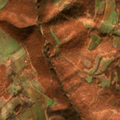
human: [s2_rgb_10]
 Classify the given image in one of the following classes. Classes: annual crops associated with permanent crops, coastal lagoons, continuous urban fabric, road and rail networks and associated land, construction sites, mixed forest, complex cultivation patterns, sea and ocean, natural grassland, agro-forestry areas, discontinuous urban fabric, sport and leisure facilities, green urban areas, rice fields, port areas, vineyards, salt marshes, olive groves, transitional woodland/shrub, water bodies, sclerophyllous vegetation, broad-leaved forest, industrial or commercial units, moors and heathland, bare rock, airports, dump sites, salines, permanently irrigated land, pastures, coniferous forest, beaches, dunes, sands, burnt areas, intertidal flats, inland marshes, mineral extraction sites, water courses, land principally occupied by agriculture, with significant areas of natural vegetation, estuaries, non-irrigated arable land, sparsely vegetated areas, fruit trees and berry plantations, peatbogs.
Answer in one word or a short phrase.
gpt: non-irrigated arable land, complex cultivation patterns, broad-leaved forest, transitional woodland/shrub